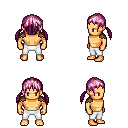
a pixel art fantasy rpg character, male body template, human, tanned skin, leather shoulder armor, white pants, pink twin-tailed hairstyle, four views (front, back, left, right), 2x2 character sprite sheet, small pixel art, hard edges, no anti-aliasing